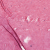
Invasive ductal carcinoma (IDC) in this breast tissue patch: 0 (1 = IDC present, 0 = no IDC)